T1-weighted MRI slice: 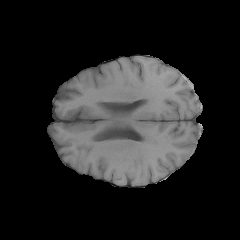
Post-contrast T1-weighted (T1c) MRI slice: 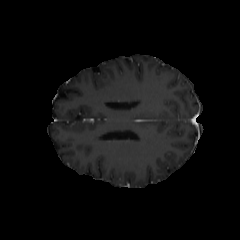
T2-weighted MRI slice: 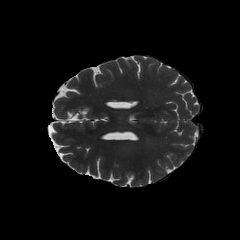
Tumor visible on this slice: no